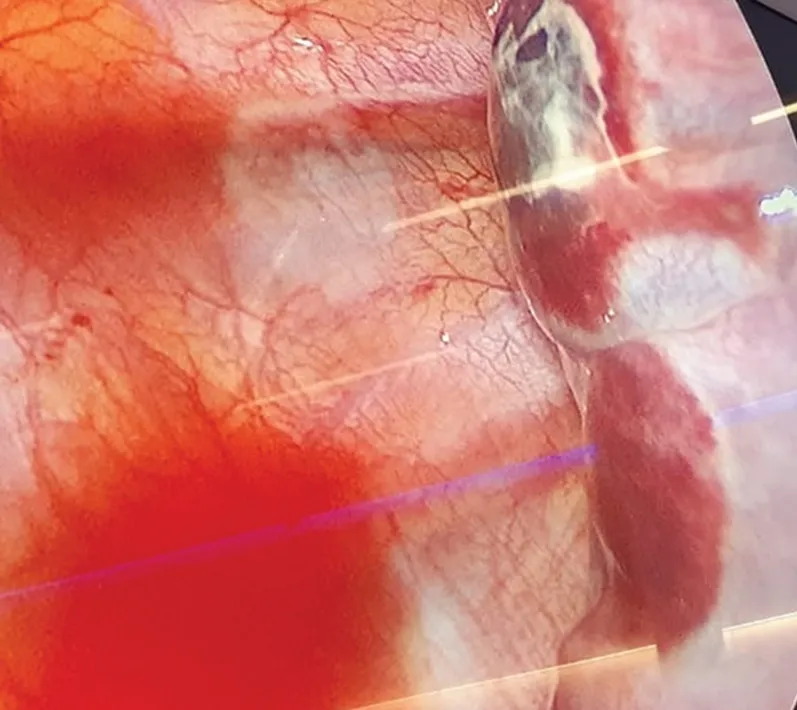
Thoracoscopic view revealing lung eschars secondary to cryoanalgesia. The right portion of the image displays the lung surface, with two rounded eschars that showed air leakage and were sutured.
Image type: medical_photograph (skin_photograph)